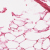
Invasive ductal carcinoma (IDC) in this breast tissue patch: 0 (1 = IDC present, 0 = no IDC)